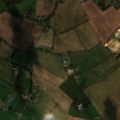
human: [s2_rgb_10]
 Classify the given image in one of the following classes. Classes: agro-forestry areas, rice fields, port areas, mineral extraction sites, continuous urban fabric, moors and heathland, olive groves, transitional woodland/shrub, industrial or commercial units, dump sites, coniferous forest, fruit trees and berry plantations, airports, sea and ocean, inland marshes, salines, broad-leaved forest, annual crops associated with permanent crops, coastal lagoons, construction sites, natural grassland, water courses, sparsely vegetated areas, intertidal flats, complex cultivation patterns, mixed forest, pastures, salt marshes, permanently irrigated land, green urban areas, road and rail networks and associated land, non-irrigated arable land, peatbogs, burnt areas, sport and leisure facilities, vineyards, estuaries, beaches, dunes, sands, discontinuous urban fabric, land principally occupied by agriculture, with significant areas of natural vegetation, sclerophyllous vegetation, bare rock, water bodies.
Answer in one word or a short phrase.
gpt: non-irrigated arable land, pastures